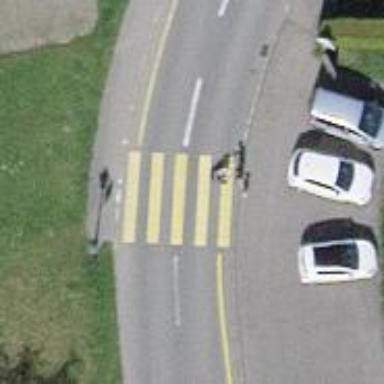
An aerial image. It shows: Uncontrolled zebra crossing on the road.